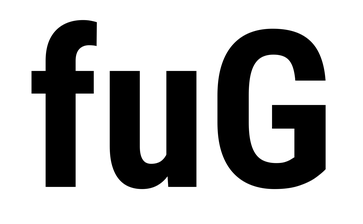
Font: Roboto_Condensed_Bold